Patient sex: M
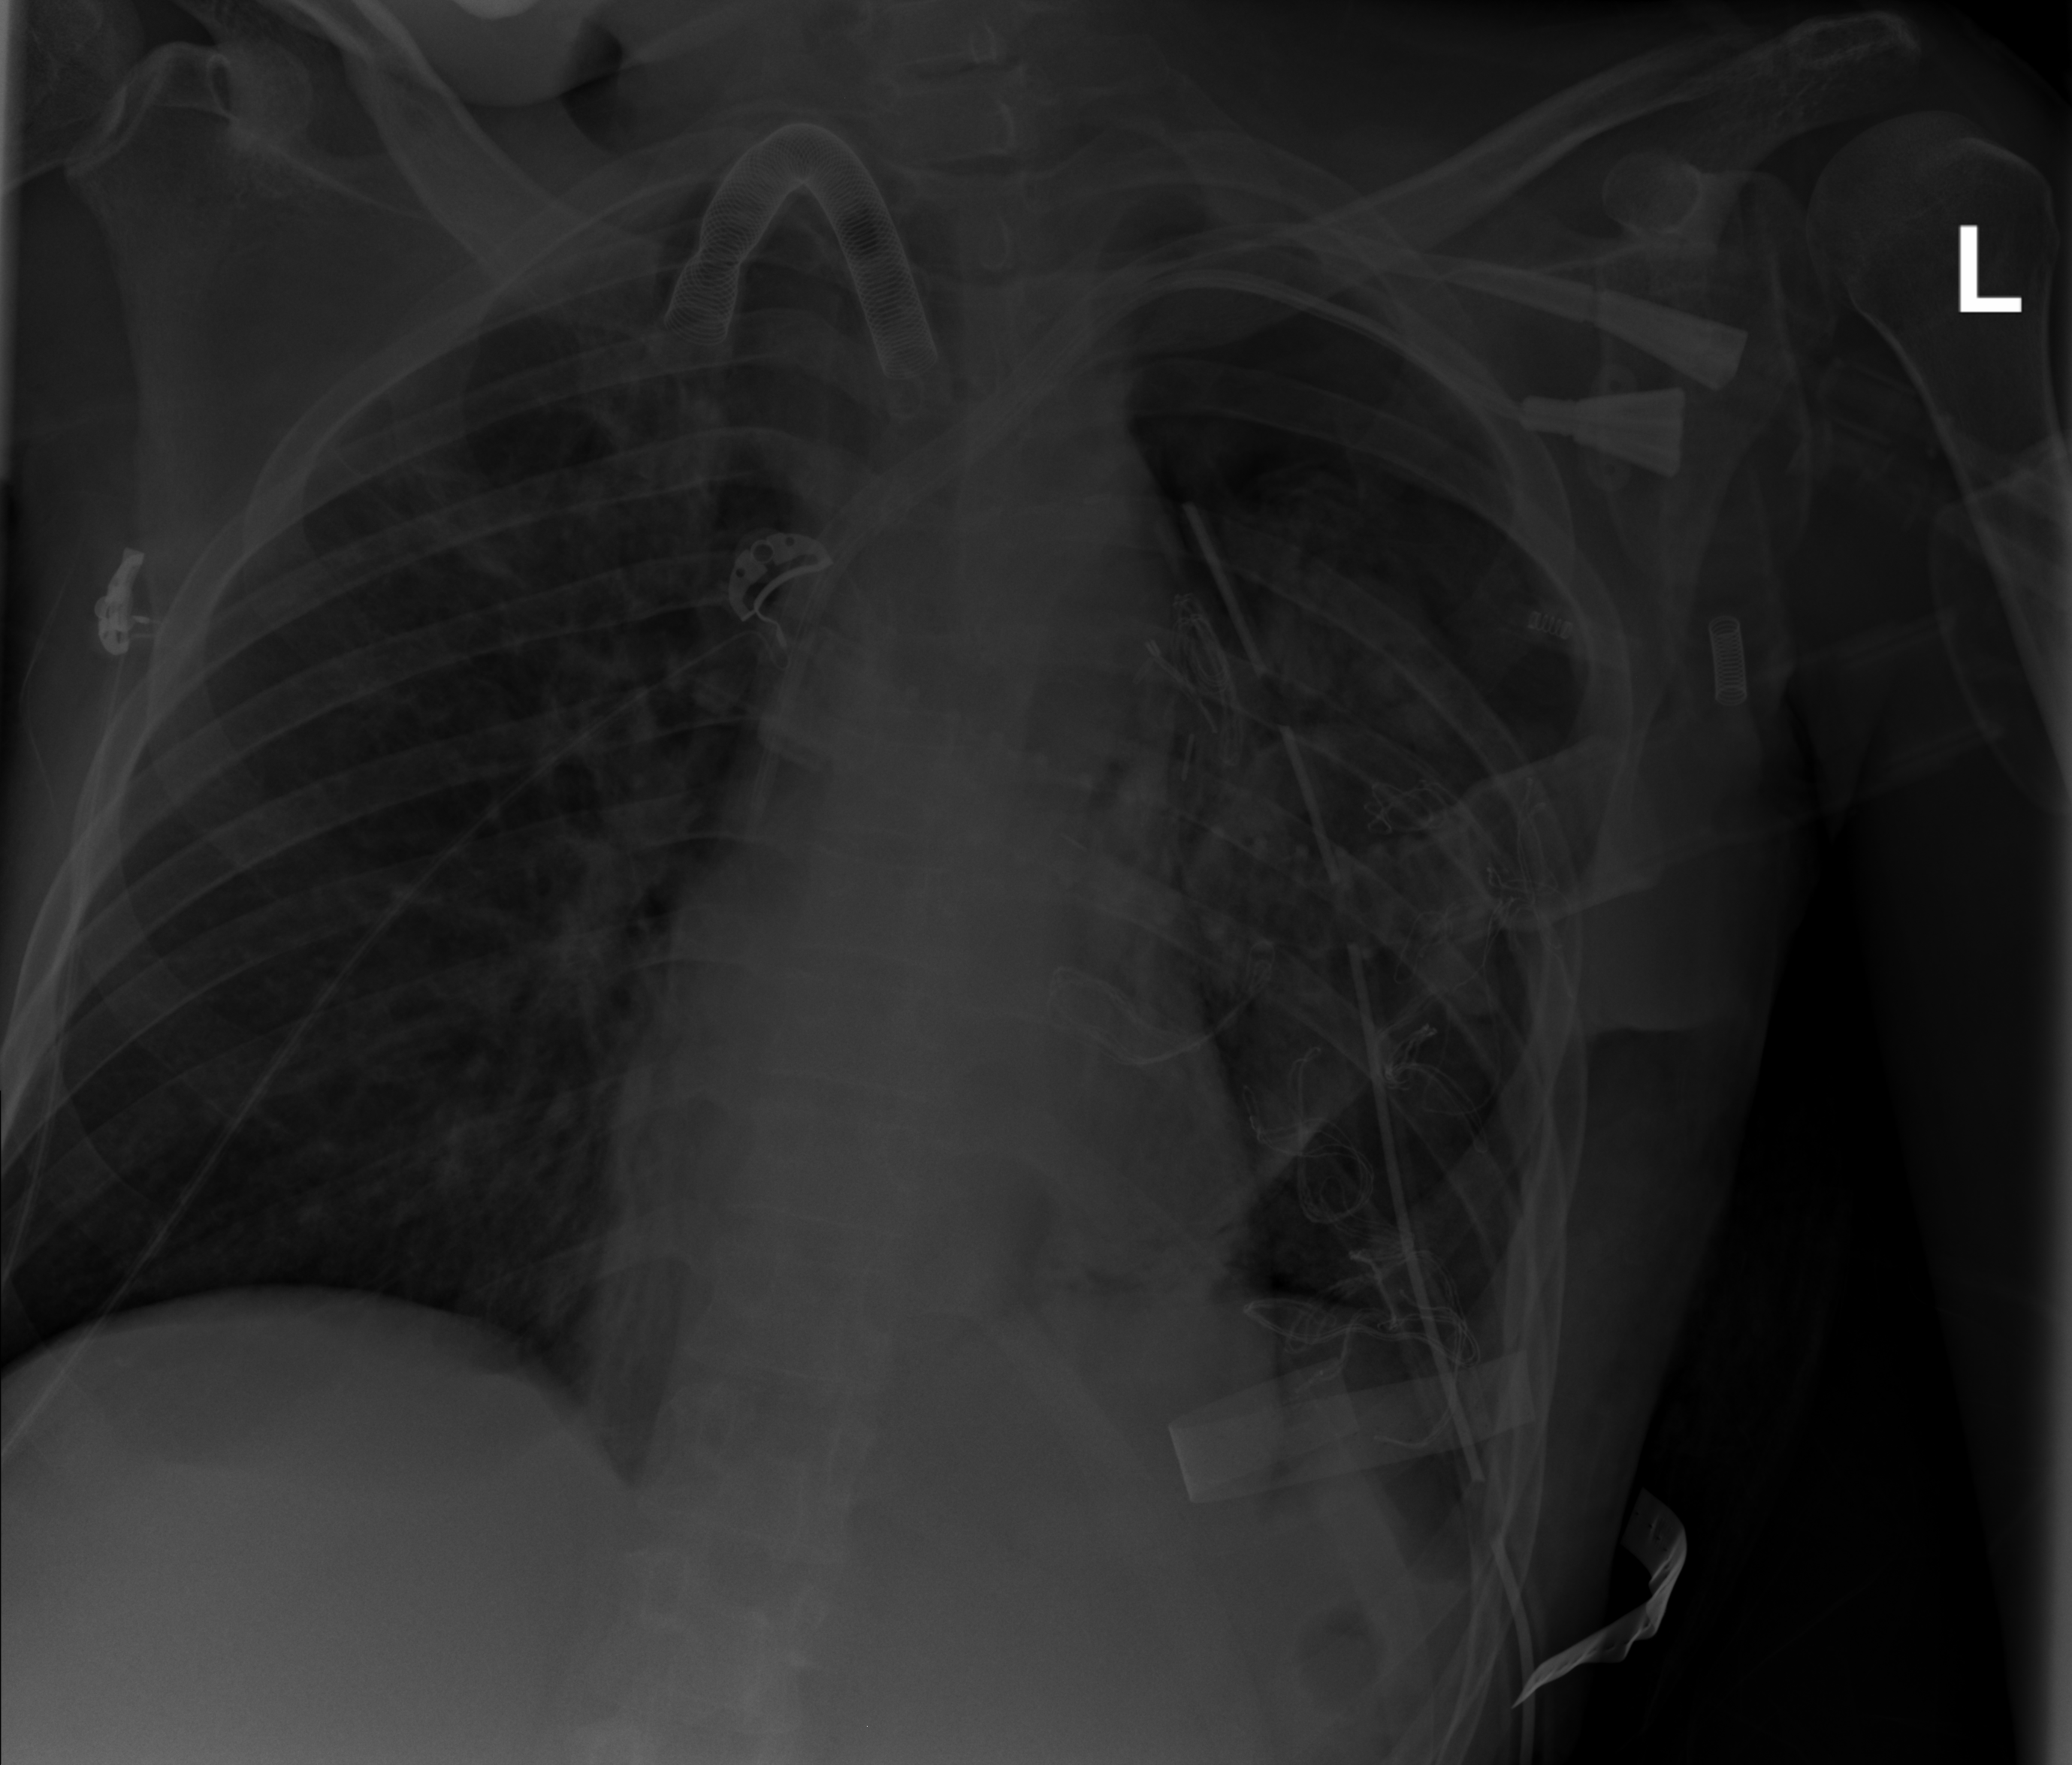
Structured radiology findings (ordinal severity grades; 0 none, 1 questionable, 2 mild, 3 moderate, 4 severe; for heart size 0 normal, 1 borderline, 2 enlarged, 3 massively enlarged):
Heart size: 0
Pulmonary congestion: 0
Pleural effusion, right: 0
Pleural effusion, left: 2
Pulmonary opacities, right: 1
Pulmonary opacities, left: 2
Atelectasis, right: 0
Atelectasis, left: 3